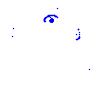
Particle: kaon